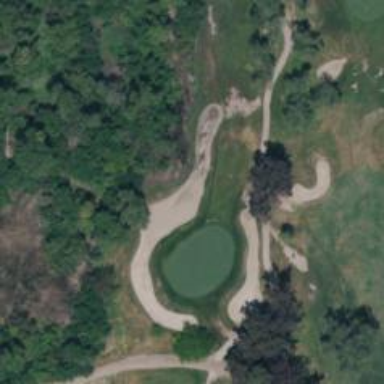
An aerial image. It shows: Golf hole.